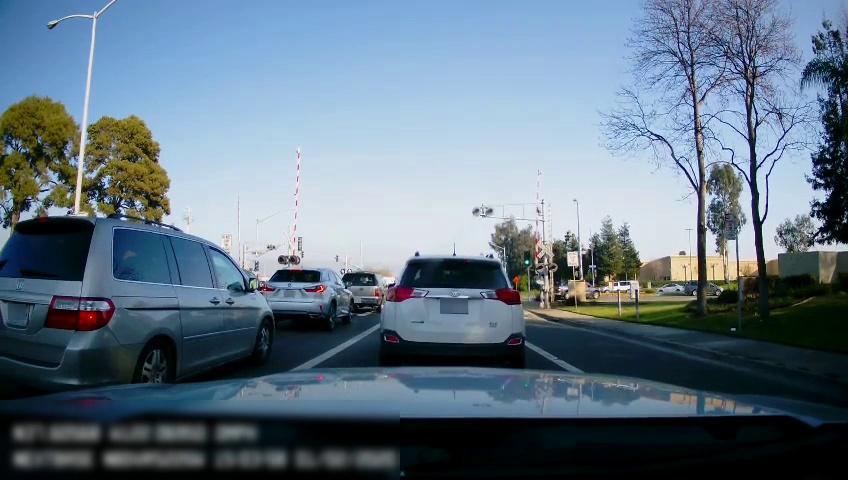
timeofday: Day
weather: Sunny
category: Drivable Space
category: Drivable Space
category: Vehicles | Car
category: Vehicles | SUV
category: Vehicles | Car
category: Vehicles | Car
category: Vehicles | SUV
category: Vehicles | SUV
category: Vehicles | Van
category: Vehicles | SUV
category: Lanes | Current Lane
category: Lanes | Current Lane
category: Traffic | Signs
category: Traffic | Lights
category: Traffic | Lights
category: Traffic | Lights
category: Traffic | Lights
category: Traffic | Signs
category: Traffic | Lights
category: Traffic | Signs